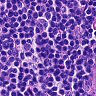
Metastatic tissue present: no